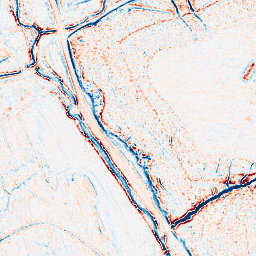
Category: edge_preserving
Decomposition family: anisotropic_diffusion
Decomposition parameters: iterations: 20
kappa: 100
gamma: 0.05
Upsampling method: bilinear
Upsampling parameters: scale: 8
Upsampling scale: 8